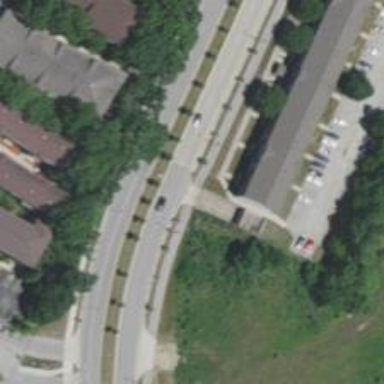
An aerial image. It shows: Unmarked crossing on cycleway.